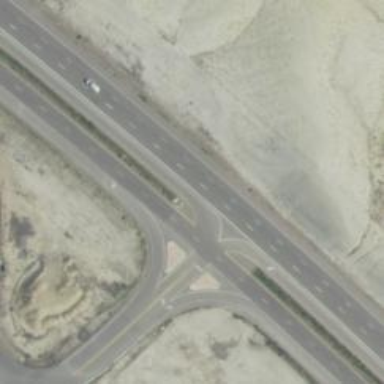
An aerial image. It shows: Asphalt trunk link road.